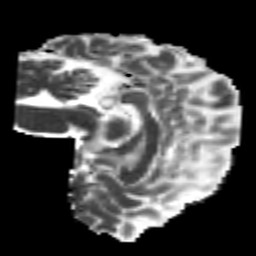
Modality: MD
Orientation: sagittal
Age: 24
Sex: female
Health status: healthy
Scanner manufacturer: philips
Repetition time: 7.382 s
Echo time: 0.08599 s